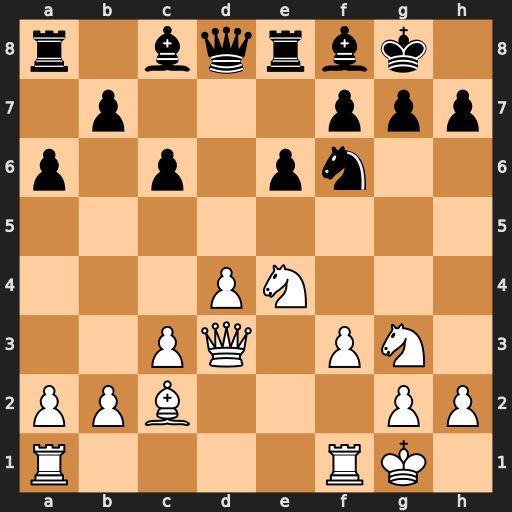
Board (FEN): r1bqrbk1/1p3ppp/p1p1pn2/8/3PN3/2PQ1PN1/PPB3PP/R4RK1
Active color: w
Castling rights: -
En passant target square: -
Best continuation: Nxf6+ gxf6 Qxh7#